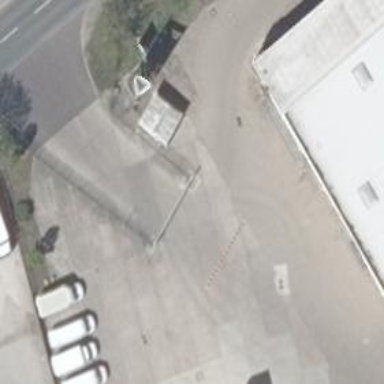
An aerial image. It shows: Concrete driveway designated as service road.